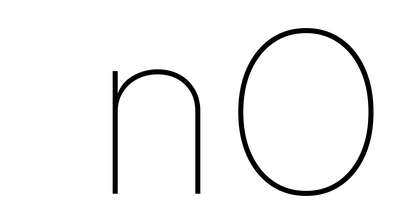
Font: Inter_Thin